Interaction volume radius: 5 \u00c5
Interaction volume height: 15 \u00c5
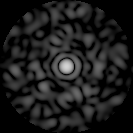
Disorder parameter: 0.8787